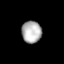
Tissue: lung
Cell type: Myeloid cells
Senescence score: 0.2436
Nuclear area (px): 431
Mean DAPI intensity: 176.223